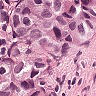
Metastatic tissue present: yes